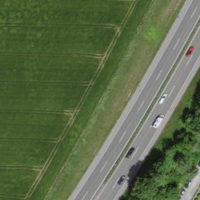
EUNIS habitat code: 57
Species observed at this site:
Milvus milvus